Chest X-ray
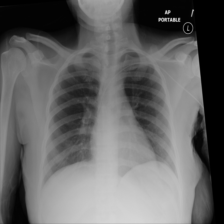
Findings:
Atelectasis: negative
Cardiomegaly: negative
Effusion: negative
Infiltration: negative
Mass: negative
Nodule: negative
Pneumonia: negative
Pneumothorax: negative
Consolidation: negative
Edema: negative
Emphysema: negative
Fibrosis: negative
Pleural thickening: negative
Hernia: negative